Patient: sex F, age 78
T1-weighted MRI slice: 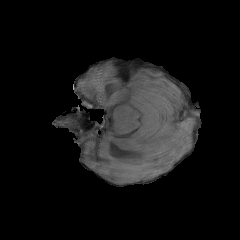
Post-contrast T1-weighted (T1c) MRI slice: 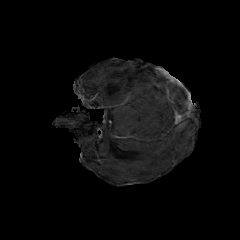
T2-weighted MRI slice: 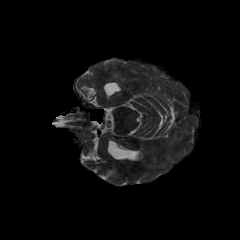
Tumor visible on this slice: no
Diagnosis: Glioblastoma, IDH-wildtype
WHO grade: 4